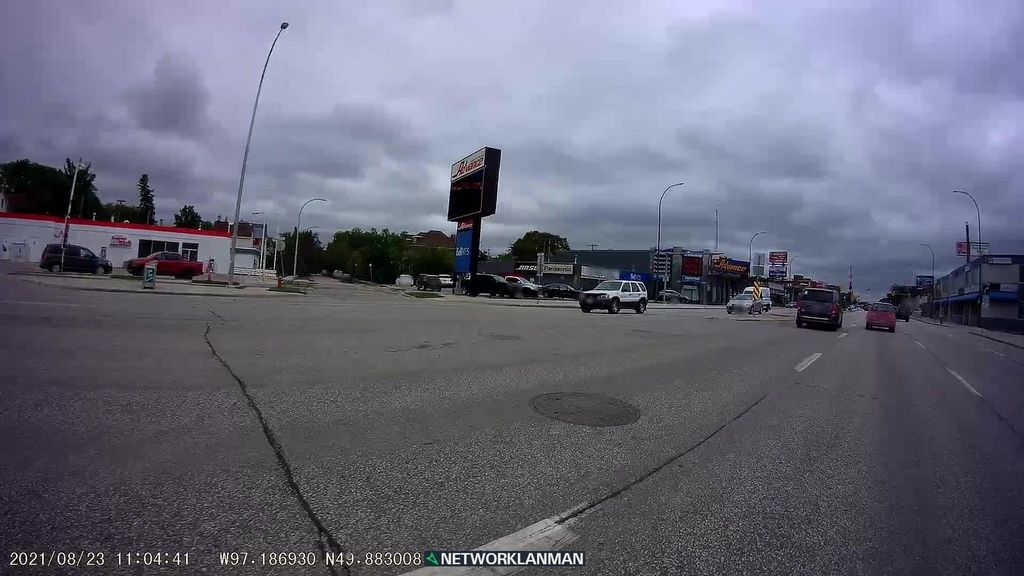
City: winnipeg